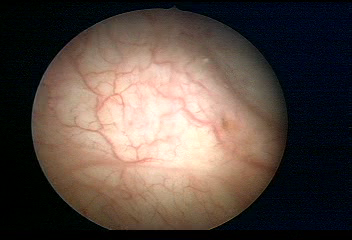
Modality: WLC
Class: Normal mucosa
Bladder cancer association: No